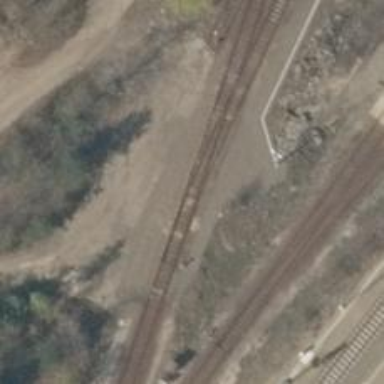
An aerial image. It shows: Railway switch.